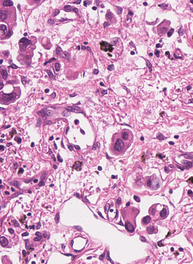
Tumor epithelial tissue: yes
Tumor-associated stroma tissue: yes
Normal tissue: no